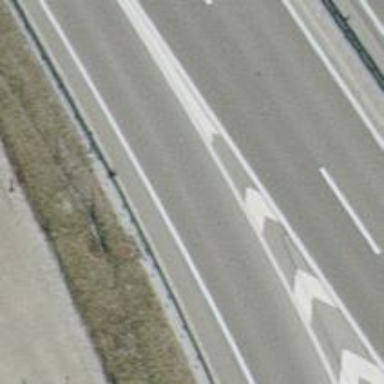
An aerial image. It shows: Trunk link highway.